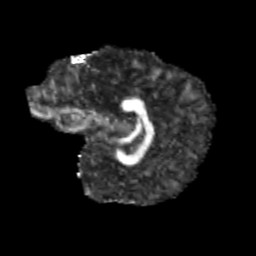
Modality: FA
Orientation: sagittal
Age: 11
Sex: male
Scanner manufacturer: siemens
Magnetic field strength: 3 T
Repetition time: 3.8 s
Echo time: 0.07 s